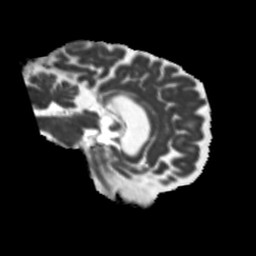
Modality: MD
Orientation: sagittal
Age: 66
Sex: female
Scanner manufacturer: siemens
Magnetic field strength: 3 T
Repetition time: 5.25 s
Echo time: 0.08 s